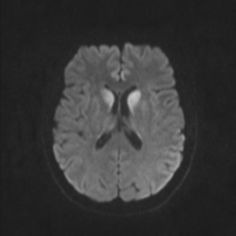
Label: notumor